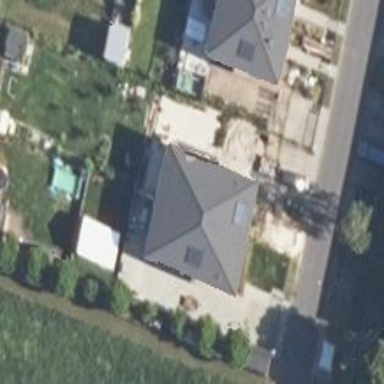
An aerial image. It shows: Grey house with pyramidal roof.